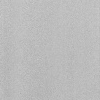
Atmospheric dust classification: dusty